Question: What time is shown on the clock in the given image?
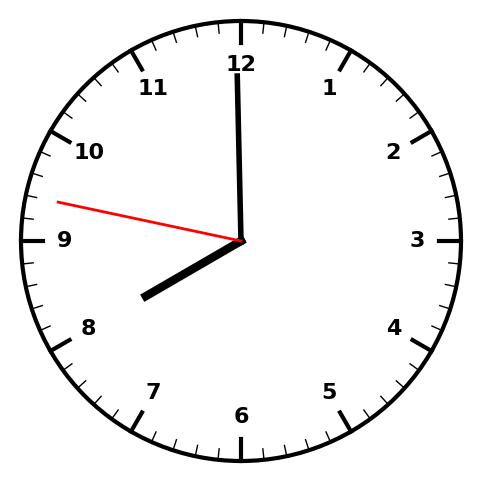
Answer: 07:59:47